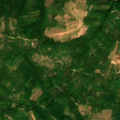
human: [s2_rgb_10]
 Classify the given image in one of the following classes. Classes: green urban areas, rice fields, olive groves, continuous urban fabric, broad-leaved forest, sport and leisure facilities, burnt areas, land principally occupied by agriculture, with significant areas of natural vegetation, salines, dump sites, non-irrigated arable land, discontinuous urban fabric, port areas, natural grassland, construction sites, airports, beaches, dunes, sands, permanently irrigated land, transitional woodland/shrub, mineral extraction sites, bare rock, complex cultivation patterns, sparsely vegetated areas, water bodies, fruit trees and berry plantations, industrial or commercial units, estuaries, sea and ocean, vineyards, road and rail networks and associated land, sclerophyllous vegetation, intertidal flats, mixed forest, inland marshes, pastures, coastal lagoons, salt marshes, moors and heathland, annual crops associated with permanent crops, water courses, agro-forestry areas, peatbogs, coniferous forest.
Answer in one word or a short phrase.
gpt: land principally occupied by agriculture, with significant areas of natural vegetation, broad-leaved forest, transitional woodland/shrub